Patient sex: F
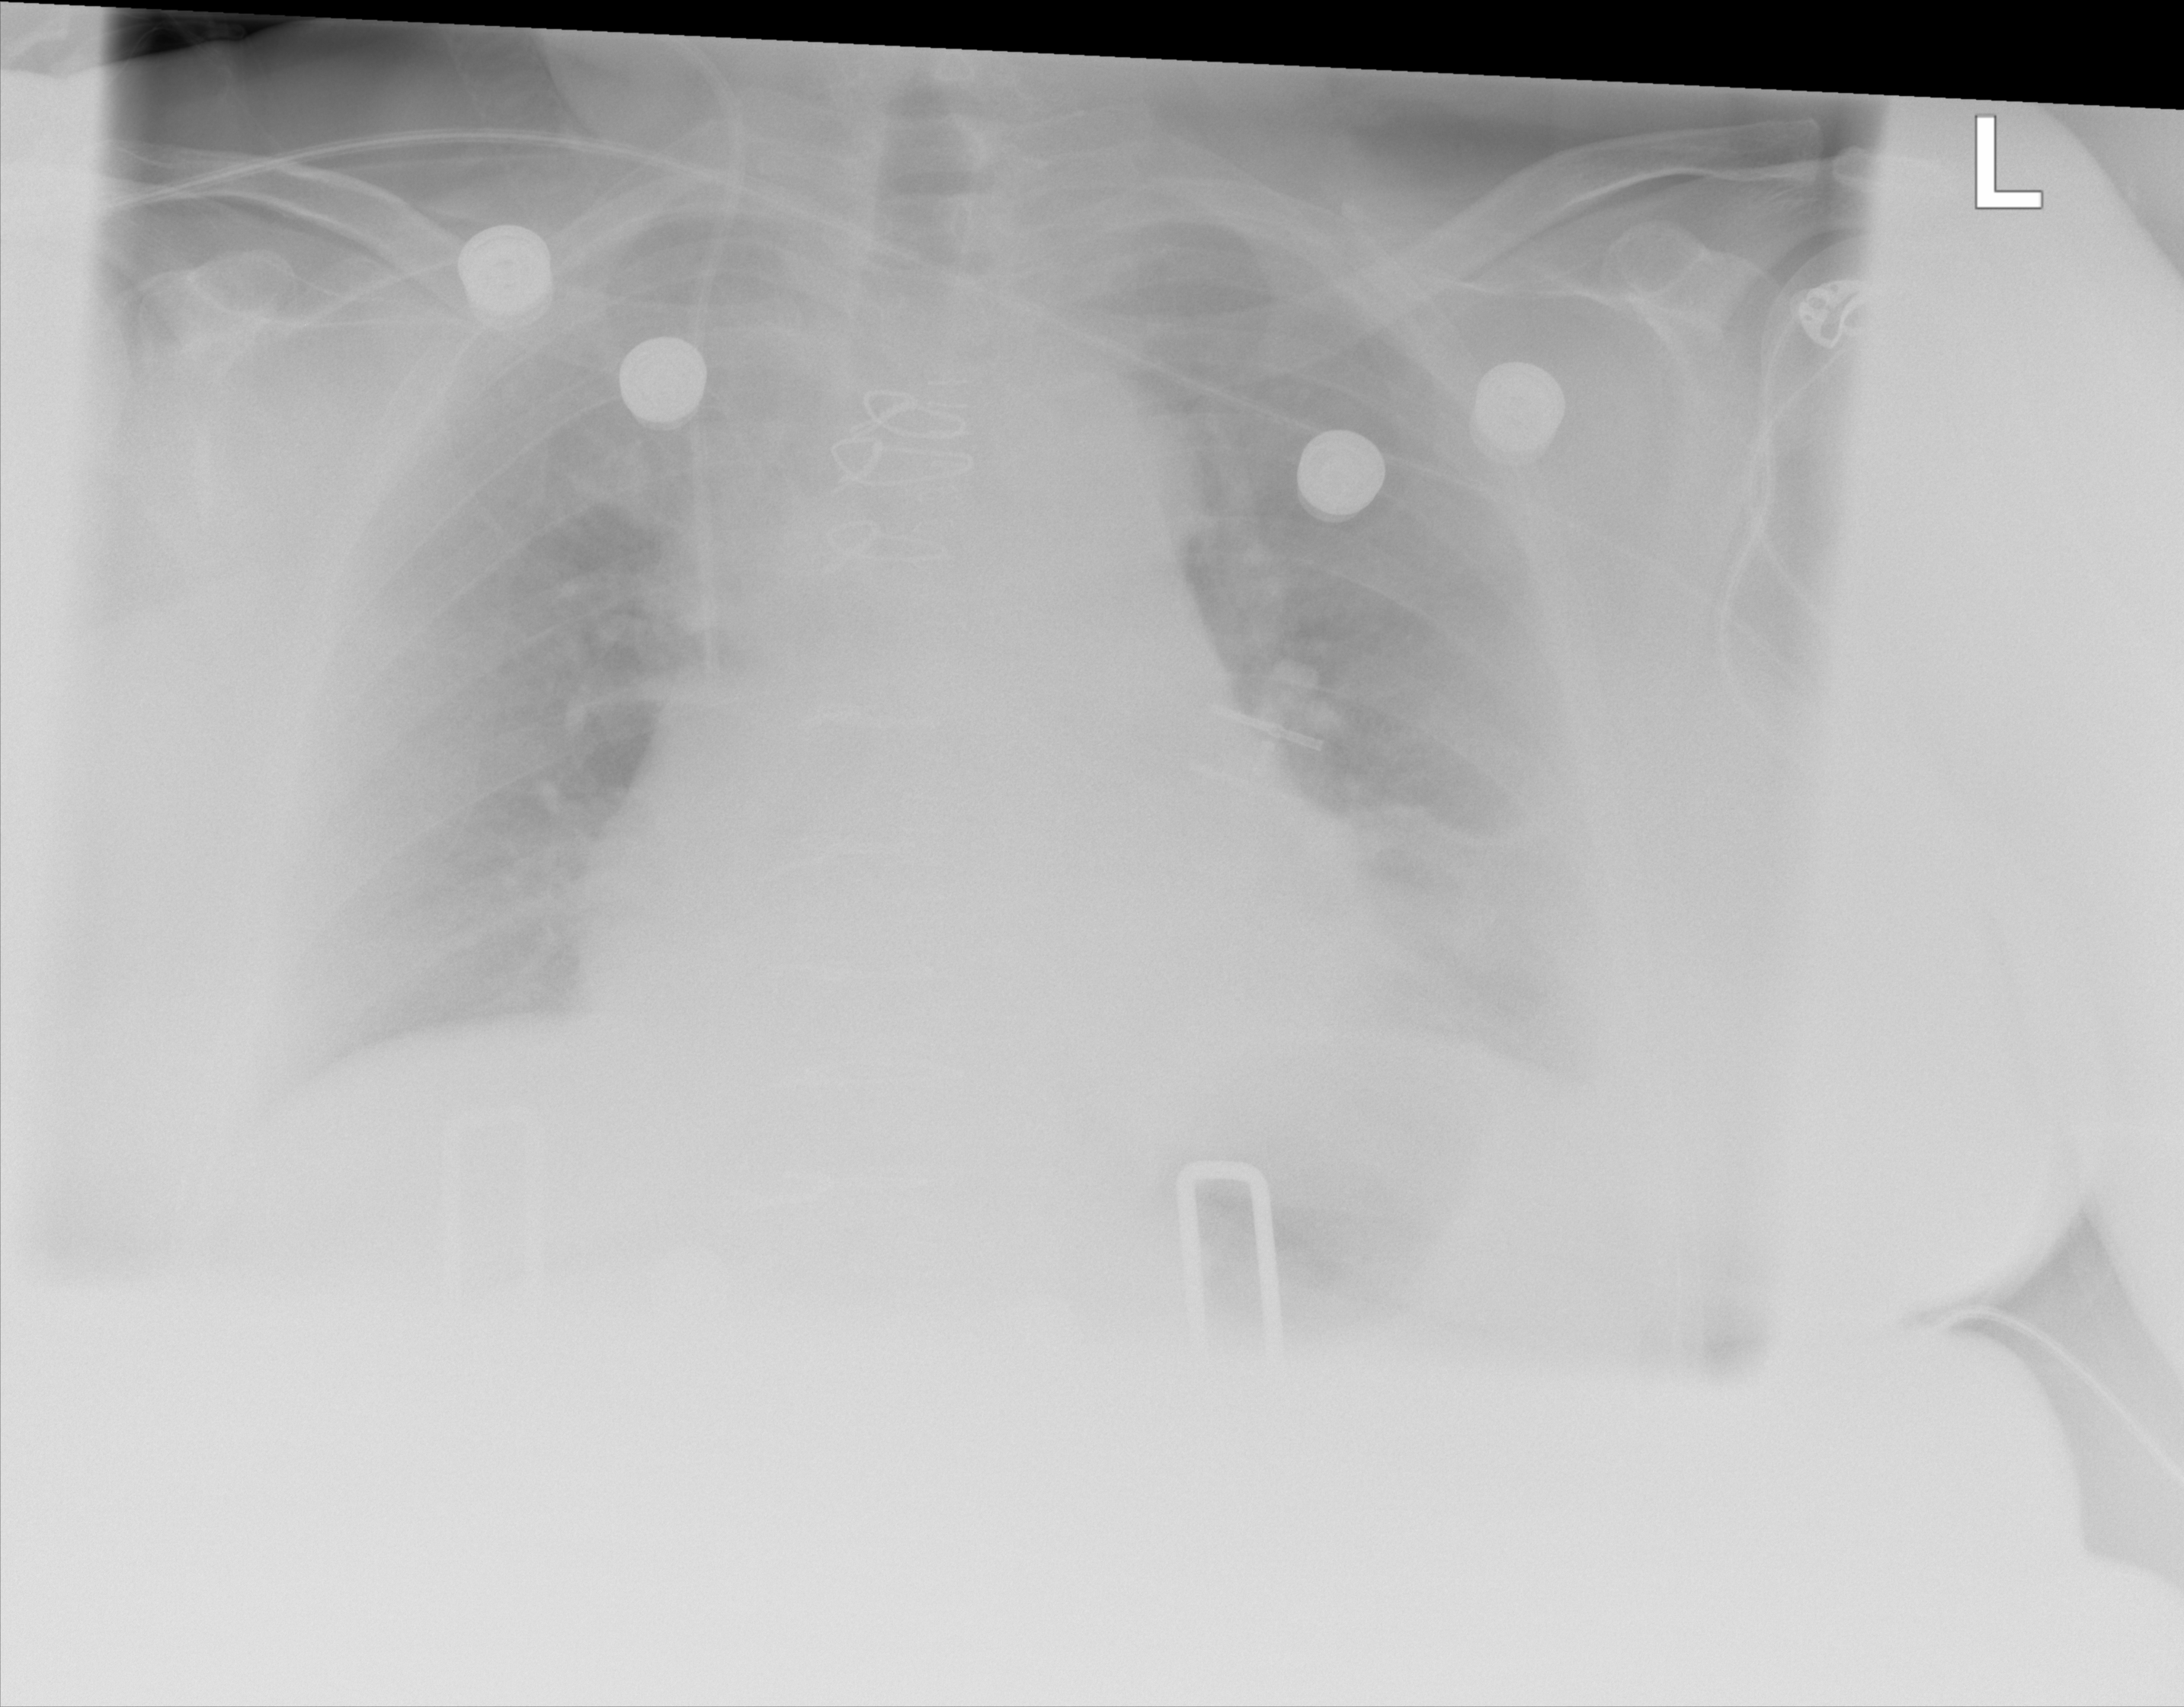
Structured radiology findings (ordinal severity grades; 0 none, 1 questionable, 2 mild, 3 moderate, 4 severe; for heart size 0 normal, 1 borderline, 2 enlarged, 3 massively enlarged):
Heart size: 2
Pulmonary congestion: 0
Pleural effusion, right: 0
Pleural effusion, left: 2
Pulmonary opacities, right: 0
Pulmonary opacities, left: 0
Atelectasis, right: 0
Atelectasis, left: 2